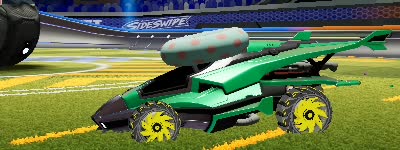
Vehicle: aftershock